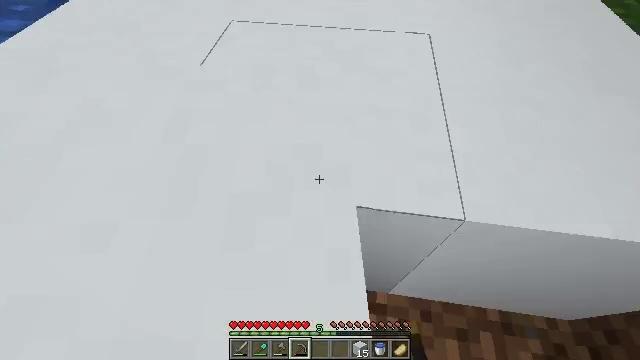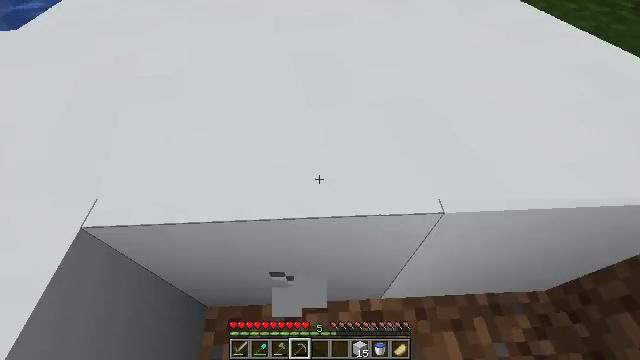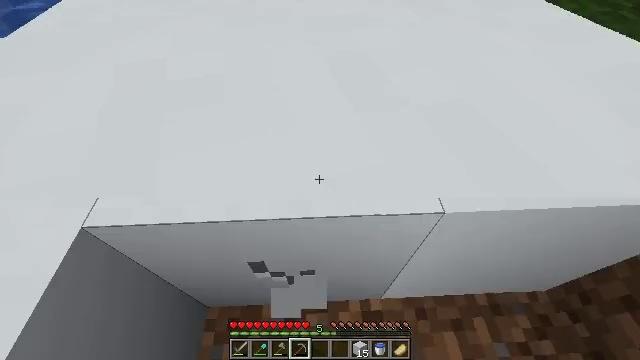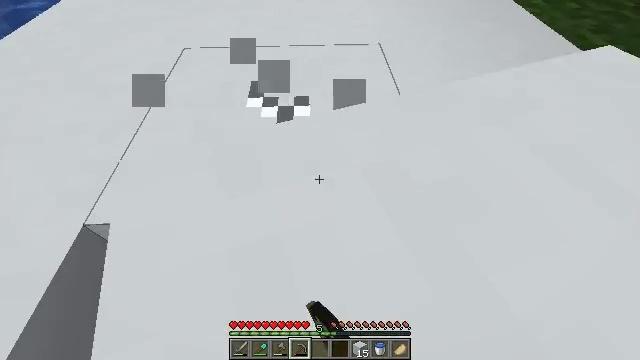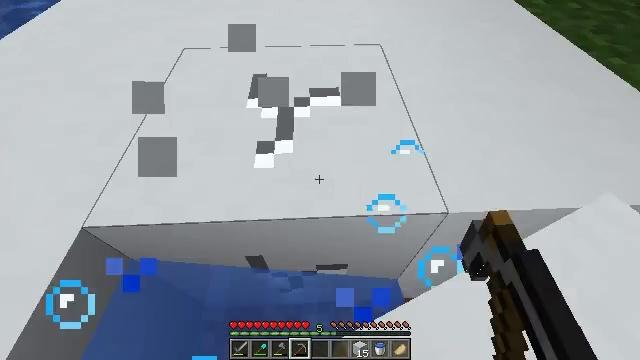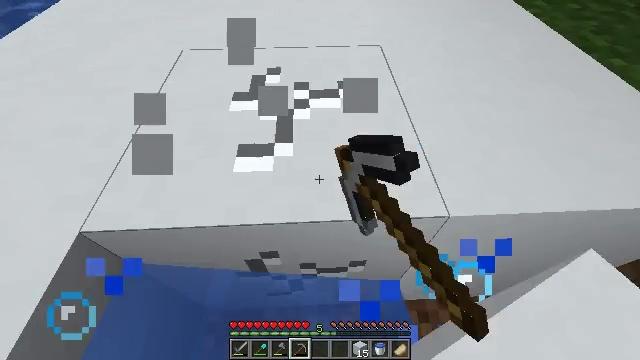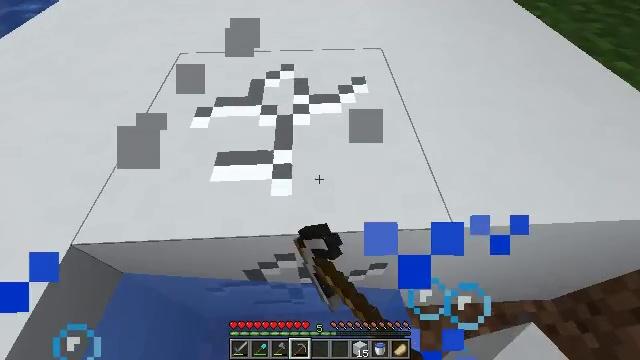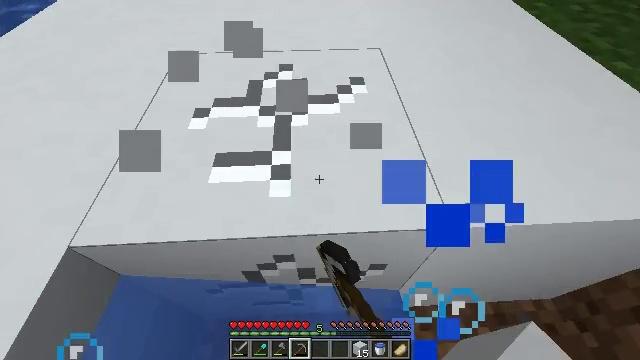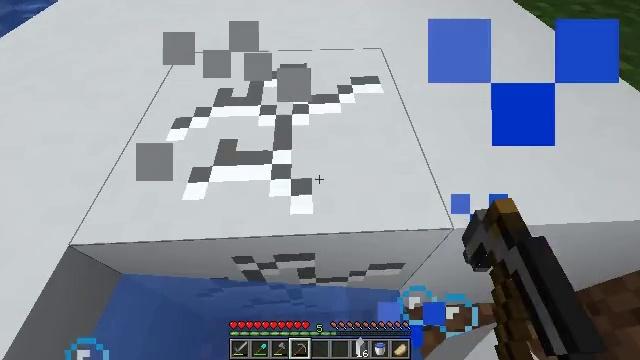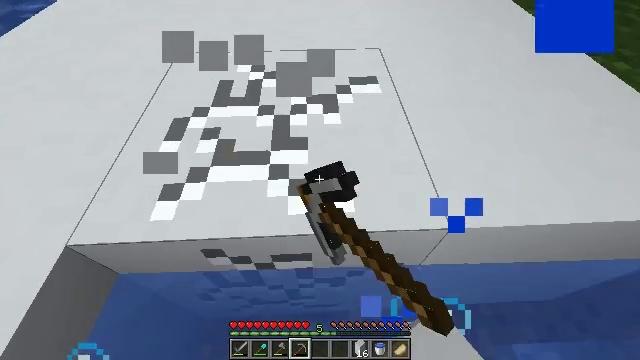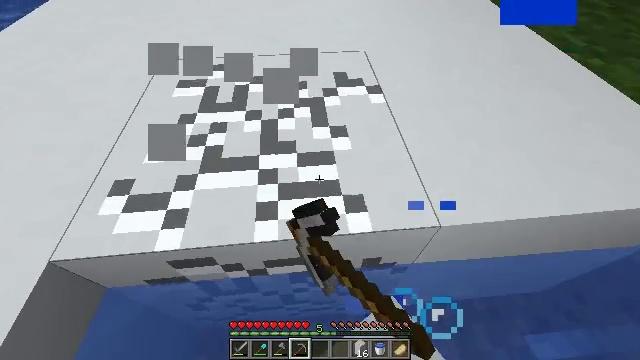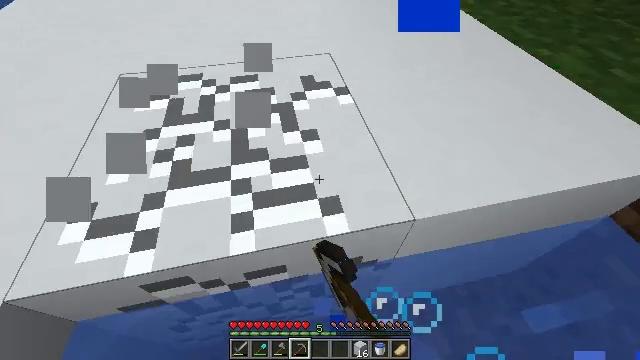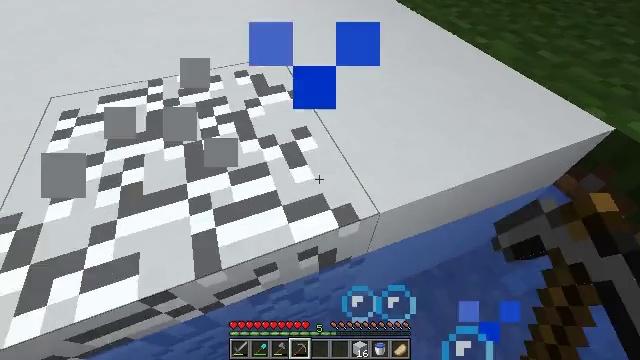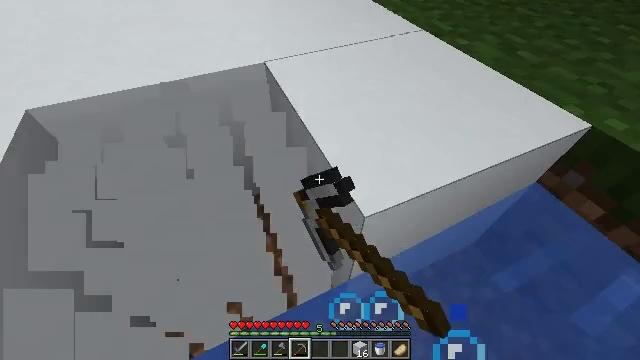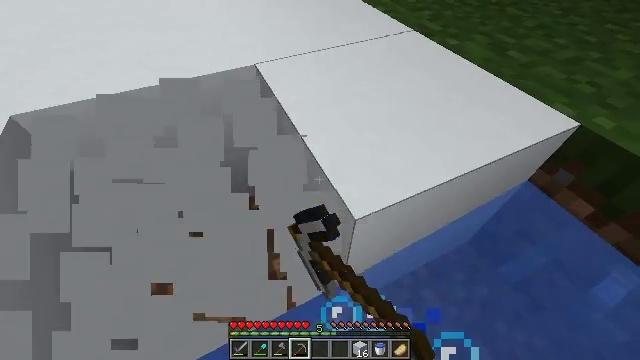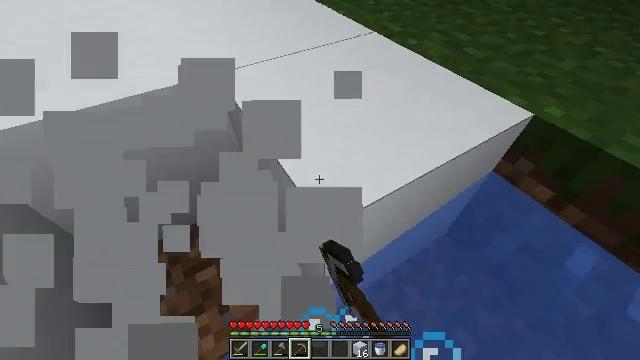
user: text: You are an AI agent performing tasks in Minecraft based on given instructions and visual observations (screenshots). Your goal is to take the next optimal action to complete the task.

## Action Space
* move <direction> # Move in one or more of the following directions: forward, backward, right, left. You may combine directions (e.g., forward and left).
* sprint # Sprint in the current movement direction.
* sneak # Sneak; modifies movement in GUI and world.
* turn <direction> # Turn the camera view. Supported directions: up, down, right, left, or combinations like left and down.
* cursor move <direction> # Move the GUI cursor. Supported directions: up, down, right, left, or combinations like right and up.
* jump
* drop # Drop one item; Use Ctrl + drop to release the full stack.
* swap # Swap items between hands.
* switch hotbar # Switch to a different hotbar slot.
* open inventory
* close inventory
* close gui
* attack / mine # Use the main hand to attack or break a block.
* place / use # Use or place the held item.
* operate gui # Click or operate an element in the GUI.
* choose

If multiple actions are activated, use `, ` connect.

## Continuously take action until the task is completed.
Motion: motion action
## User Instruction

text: Gather white concrete for building projects.
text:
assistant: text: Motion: turn right and up, attack / mine
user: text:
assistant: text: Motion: attack / mine
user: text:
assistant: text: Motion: attack / mine
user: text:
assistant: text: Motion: attack / mine
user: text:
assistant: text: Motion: attack / mine
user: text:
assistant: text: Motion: attack / mine
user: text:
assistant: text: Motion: attack / mine
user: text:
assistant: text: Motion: attack / mine
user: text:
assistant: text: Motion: attack / mine
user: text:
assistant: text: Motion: turn right, attack / mine
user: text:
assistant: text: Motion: turn right, attack / mine
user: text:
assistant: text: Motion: turn right, attack / mine
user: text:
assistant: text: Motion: turn right, attack / mine
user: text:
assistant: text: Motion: turn right, attack / mine
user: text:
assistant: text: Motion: turn right, attack / mine
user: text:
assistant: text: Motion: attack / mine
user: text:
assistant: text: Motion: attack / mine
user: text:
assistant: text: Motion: turn left and up, attack / mine
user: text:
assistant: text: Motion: turn left and up, attack / mine
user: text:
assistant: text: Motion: turn left and up, attack / mine
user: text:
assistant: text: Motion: turn left, attack / mine
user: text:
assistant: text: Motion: attack / mine
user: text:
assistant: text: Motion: attack / mine
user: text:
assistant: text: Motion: attack / mine
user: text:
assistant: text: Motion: attack / mine
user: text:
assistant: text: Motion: turn down, attack / mine
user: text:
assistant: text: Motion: attack / mine
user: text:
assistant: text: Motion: turn left, attack / mine
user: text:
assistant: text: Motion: turn left, attack / mine
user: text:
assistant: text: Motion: turn left, attack / mine